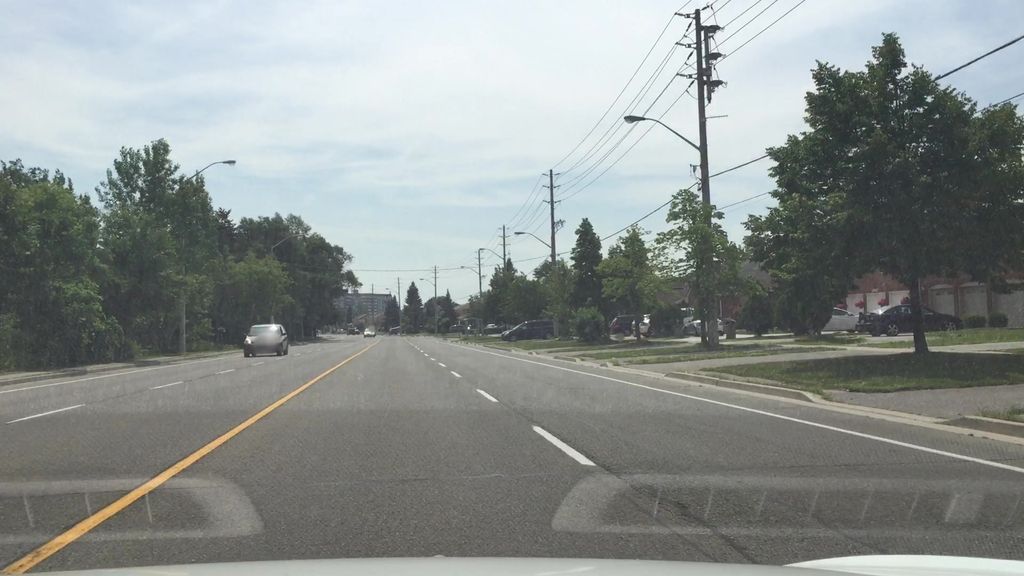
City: toronto